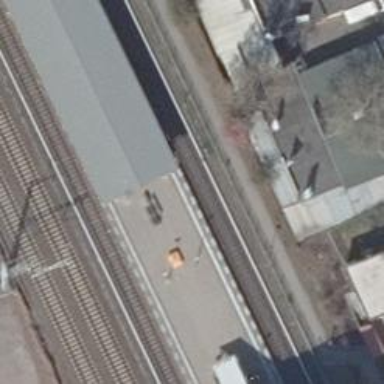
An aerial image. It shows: Platform edge at railway station.